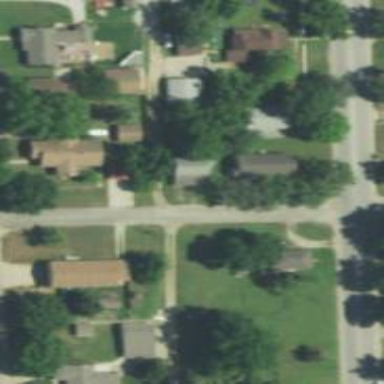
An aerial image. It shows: Alley classified as service road.